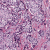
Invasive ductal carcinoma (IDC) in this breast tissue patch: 1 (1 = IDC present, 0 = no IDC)